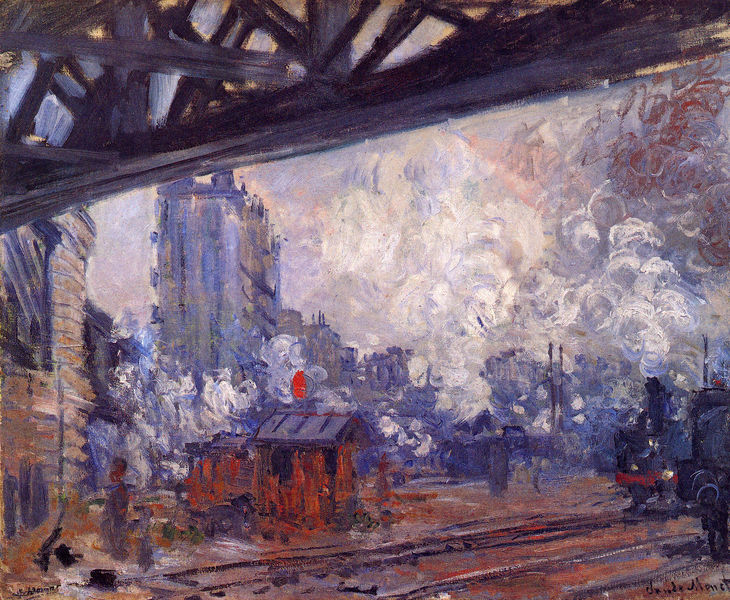
Titel: La Gare Saint-Lazare, Vue Extérieure, Der Bahnhof Saint-Lazare, Außenansicht
Künstler: Claude Monet
Institution: Privatbesitz
Schlagwörter: blau, gemälde, himmel, mann, schatten, weiß, wolken, impressionismus, kirchner, landschaft, ocker, stadt, braun, fenster, frankreich, grau, licht, orange, schwarz, dach, gebäude, haus, rot, wolke, beige, expressionismus, malerei, architektur, mensch, signatur, öl, häuser, brücke, gitter, hütte, pastos, qualm, rauch, england, rosa, kamin, räder, schuppen, turm, bewegt, schnell, wellen, fahne, zug, mauer, dunst, lila, nebel, violett, signiert, sigantur, industrie, rad, masten, ölgemälde, dampf, häuschen, duktus, impressionistisch, monet, metall, stimmung, impression, unten, eisen, gerüst, stangen, expressionistisch, bahnhof, kiosk, rustika, blaugrau, pstos, industrialisierung, bahn, eisenbahn, eisenbahnbrücke, konstruktion, lok, lokomotive, stahlbrücke, claude, claude monet, dampflok, dampflokomotive, gleis, gleise, schienen, häusschen, rauchwolke, stampfen, stahl, träger, metal, expression, signal, bahnwärterhäuschen, wärterhäuschen, eisenbrücke, überführung, wärter, eisenträger, spachtel, hochhaus, nässe, rauchwolken, hochhäuser, bahnhosfgelände, brückemaler, dampfwolke, dampfwolken, hansahochhaus, prellbock, puffer, racuh, sigan, stahlgerüst, stahlträgr, sugnatur, züge, bahnnof, stah, bahnhaus, bahnhäuschen, eisnbahn, blaude